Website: bh-photo
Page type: account-selection
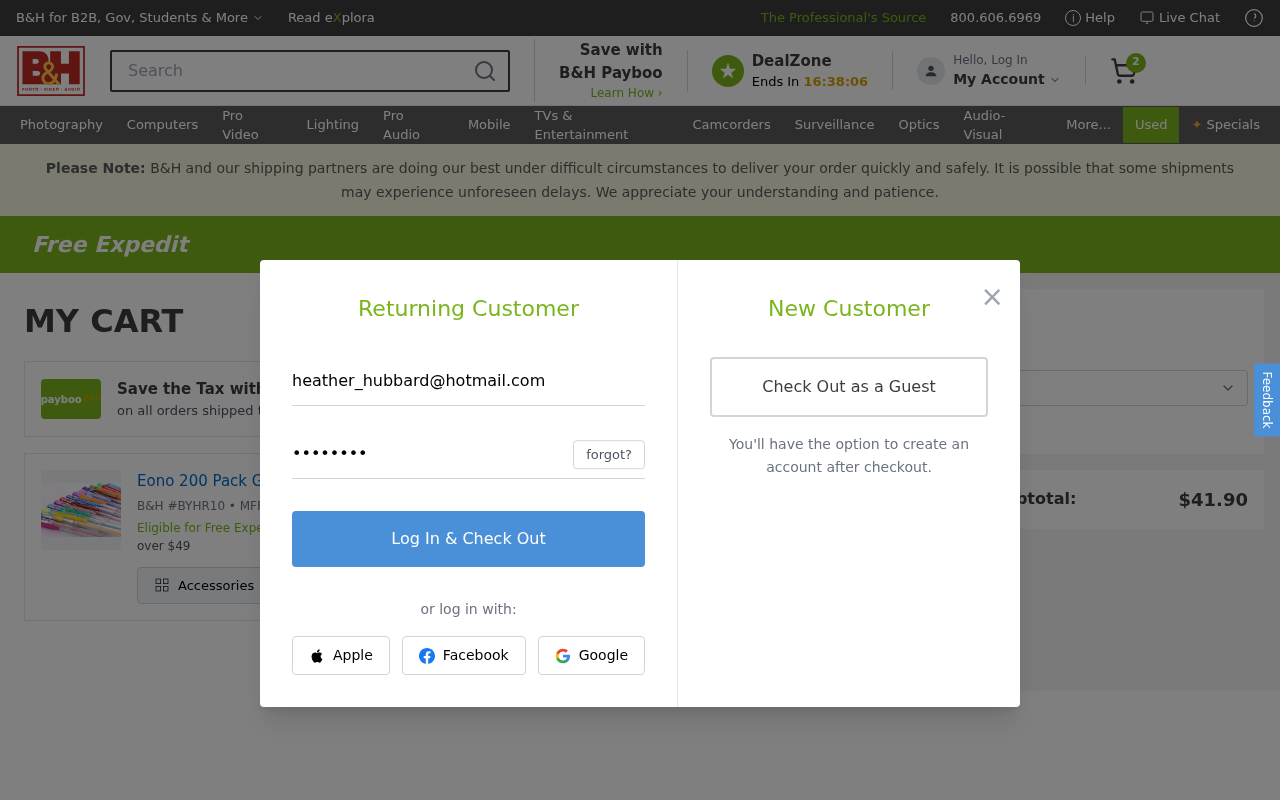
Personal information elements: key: PII_EMAIL
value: heather_hubbard@hotmail.com
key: PII_POSTCODE
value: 94355
Product elements: key: PRODUCT1_NAME
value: Eono 200 Pack Gel Pens Set 100 Gel Pen with 100 Refills
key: PRODUCT1_QUANTITY
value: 2
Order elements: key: ORDER_NUM_ITEMS
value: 2
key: ORDER_SUBTOTAL
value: $41.90
Search elements: key: HEADER_SEARCH
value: Search
Other elements: key: BH_ITEM_NUMBER
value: BYHR10
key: MFR_NUMBER
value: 03678K